Question: i forced my computer to restart after freezing and i found out that my IDE IntelliJ Community Edition, I am seeing some strange compilation errors. According to the compiler, but my application is running perfectly how can i fix it

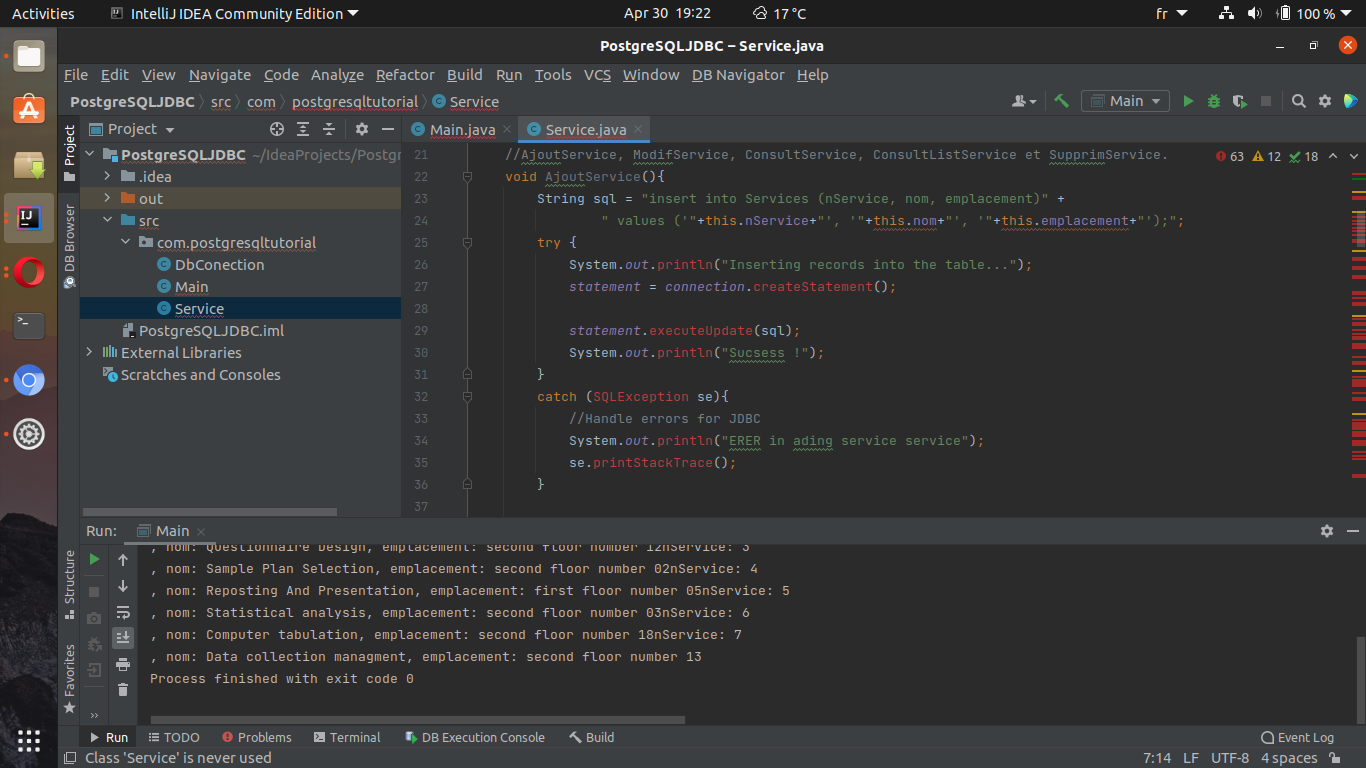
Answer: you can fix this problem by going to
File -> invalidate caches -> invalidate and restart